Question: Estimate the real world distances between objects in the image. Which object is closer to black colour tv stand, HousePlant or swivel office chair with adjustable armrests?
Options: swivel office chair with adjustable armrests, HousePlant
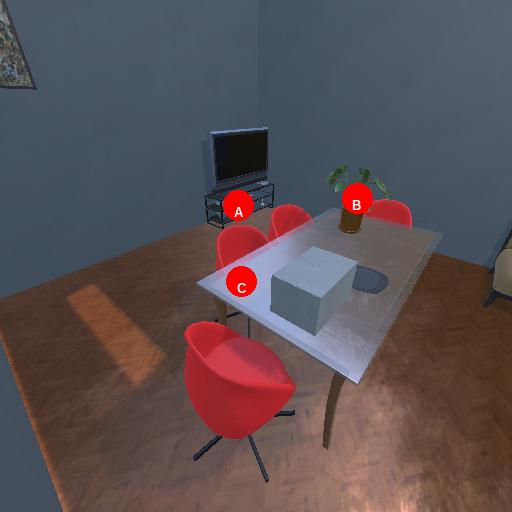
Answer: swivel office chair with adjustable armrests